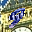
Label: 9